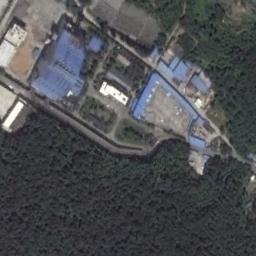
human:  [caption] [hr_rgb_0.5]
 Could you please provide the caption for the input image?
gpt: Many houses of different shapes are in the industrial area .

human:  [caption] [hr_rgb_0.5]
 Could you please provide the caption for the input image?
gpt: Neatly planned factories and roads in an industrial area with large green areas .

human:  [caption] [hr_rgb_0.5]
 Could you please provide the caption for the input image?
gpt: The industrial area is empty .

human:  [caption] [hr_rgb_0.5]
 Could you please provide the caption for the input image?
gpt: The industrial area with some blue workshops is surrounded by a forest .

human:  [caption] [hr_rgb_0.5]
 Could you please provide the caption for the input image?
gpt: There are some blue buildings on the industrial area with green trees around .